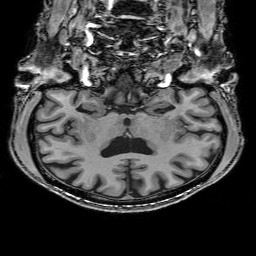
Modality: T1w
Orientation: sagittal
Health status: healthy
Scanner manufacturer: philips
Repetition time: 0.007574 s
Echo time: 0.00351 s